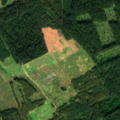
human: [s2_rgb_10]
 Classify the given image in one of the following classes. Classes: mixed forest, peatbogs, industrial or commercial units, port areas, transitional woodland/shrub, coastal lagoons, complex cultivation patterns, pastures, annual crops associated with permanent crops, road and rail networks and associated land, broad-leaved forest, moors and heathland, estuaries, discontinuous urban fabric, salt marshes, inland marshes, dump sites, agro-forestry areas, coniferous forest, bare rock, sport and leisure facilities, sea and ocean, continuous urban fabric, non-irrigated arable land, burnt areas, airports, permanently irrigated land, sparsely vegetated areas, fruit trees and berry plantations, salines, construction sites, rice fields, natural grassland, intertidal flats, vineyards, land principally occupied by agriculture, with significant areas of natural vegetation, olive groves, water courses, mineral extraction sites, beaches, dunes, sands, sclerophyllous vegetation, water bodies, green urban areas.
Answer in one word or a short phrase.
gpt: broad-leaved forest, coniferous forest, mixed forest, transitional woodland/shrub, water courses